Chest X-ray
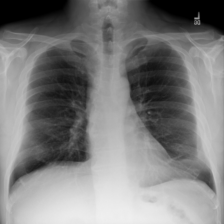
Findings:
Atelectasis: negative
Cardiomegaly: negative
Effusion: negative
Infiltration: negative
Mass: negative
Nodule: negative
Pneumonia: negative
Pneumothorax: negative
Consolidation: negative
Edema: negative
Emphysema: negative
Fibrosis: negative
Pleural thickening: negative
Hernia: negative